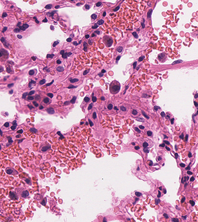
Tumor epithelial tissue: no
Tumor-associated stroma tissue: no
Normal tissue: yes